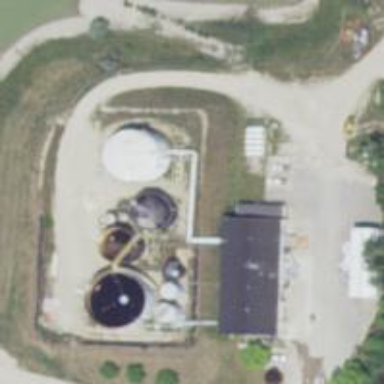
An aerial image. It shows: Industrial wastewater plant.